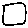
Label: square